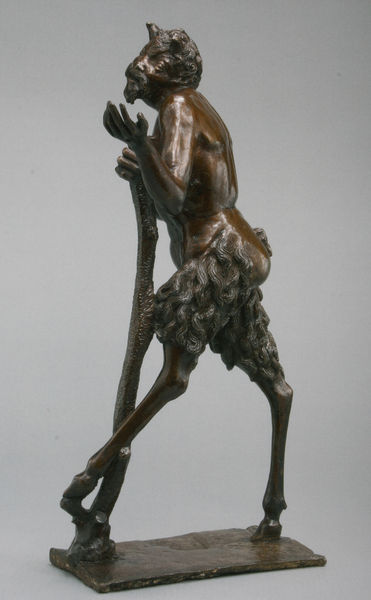
Titel: Satyr
Künstler: Adriano Fiorentino
Standort: Wien
Institution: Kunsthistorisches Museum
Schlagwörter: hand, mann, nackt, schatten, wolf, braun, finger, geste, grau, haar, hell, holz, licht, nase, rücken, blick, tier, bart, arm, gesicht, sockel, stehen, horn, hände, ast, spiegelung, gehen, figur, haare, stehend, locken, pferd, stock, skulptur, statue, beine, fell, huf, hufe, schwanz, taille, hintern, stab, modern, jugendstil, muskeln, glanz, mimik, metall, bronze, glatt, plastik, platte, plinthe, poliert, rodin, ziegenbart, gestalt, foto, fotografie, photographie, schimmer, zinn, alter, antike, hässlich, gespreizt, kunst, mythologie, statuette, hufen, photo, rückansicht, gebein, farbfoto, teufel, satyr, fabel, faun, pan, zentaur, fabelwesen, spreizen, gehend, lichtreflex, museum, hörner, basis, reflex, fragend, guss, bock, ziegenbock, bocksbeine, ziege, hörnchen, satan, luzifer, begehren, vorwärts, bronzeplastik, klauen, mephisto, mager, klaue, krücke, stocj, gestikulieren, suchend, standplatte, bodenplatte, ziegenkopf, plastikl, standfläche, schreitender, sagengestalt, grundplatte, bocksbein, bocksbeinig, ziegenbeine, bockbein, bocksbart, bocksfüße, mäh, pferefuß, pfaun, pferdefuß, hürner, faum, metamophose, pferdefüße, bogk, bocksfuss